Question: What OS has new features?
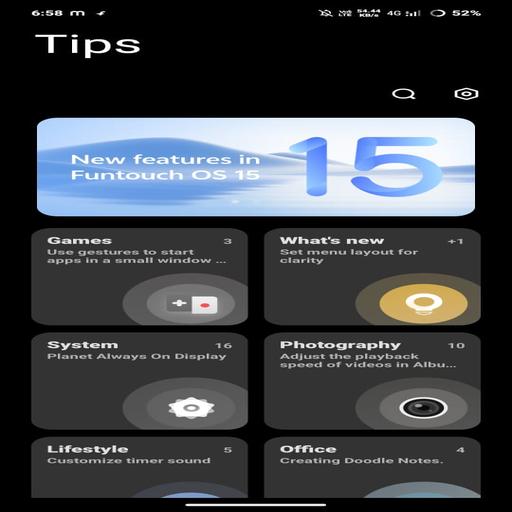
Answer: Funtouch OS 15